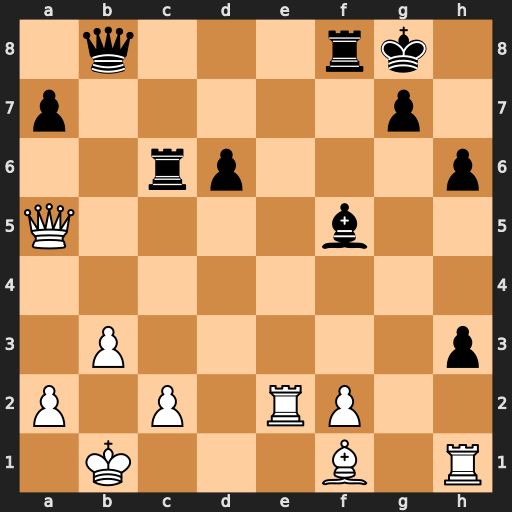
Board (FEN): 1q3rk1/p5p1/2rp3p/Q4b2/8/1P5p/P1P1RP2/1K3B1R
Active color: w
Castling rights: -
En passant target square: -
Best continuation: Qd5+ Kh7 Qxc6